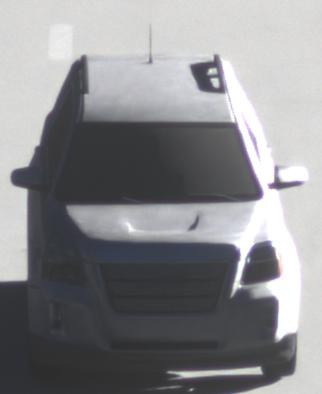
Make: GMC
Model: Terrain
Detailed model: Gen. 1
Model produced from: 2009
Model produced until: 2017
Doors: 5
Color: white
Road condition: dry road
Daytime: sunrise or sunset
Contrast: medium contrast